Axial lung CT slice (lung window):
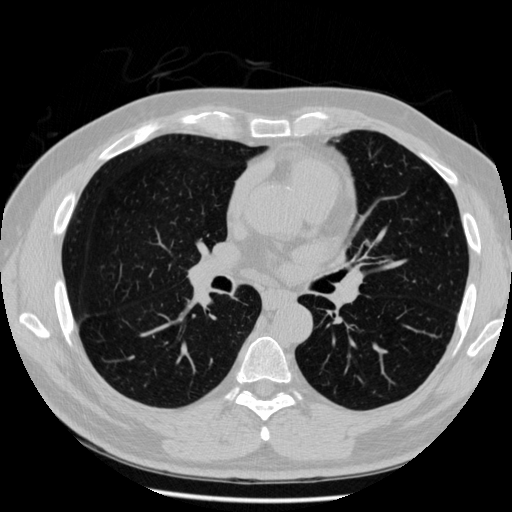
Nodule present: no